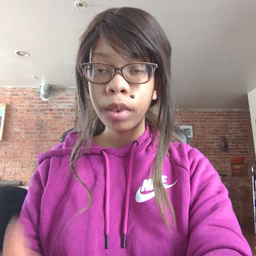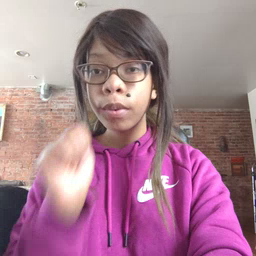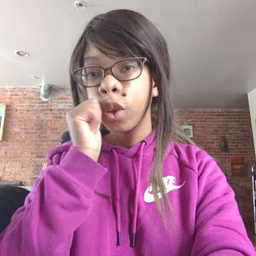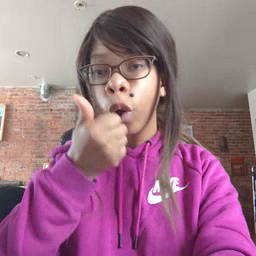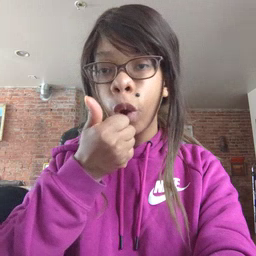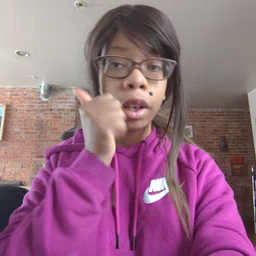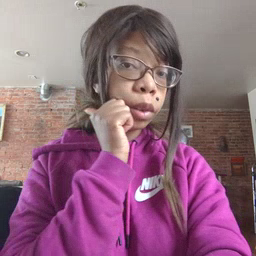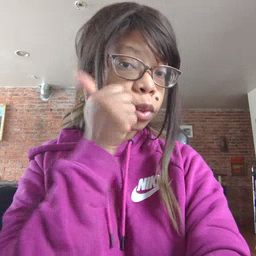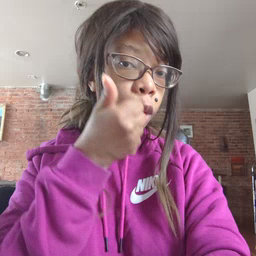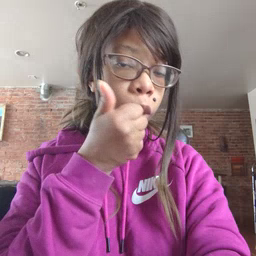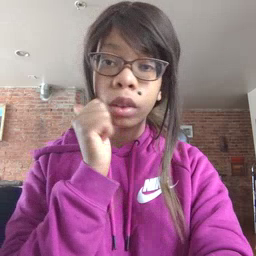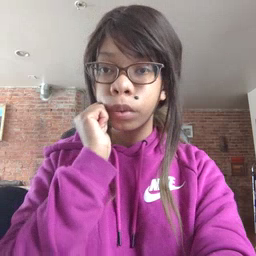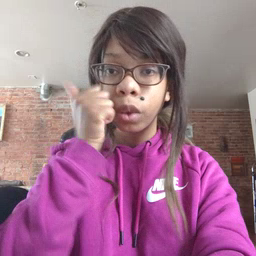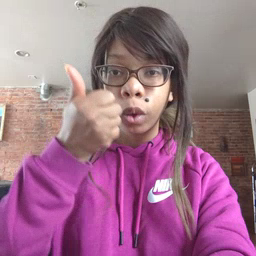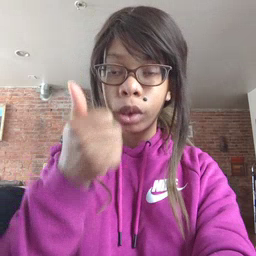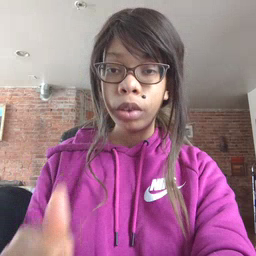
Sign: tomorrow